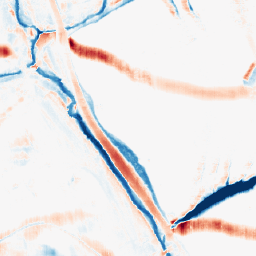
Category: morphological
Decomposition family: morphological_rect
Decomposition parameters: operation: average
width: 10
height: 20
Upsampling method: area
Upsampling parameters: scale: 2
Upsampling scale: 2